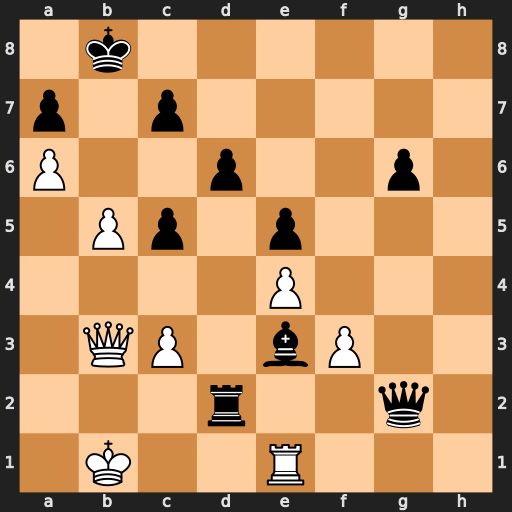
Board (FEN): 1k6/p1p5/P2p2p1/1Pp1p3/4P3/1QP1bP2/3r2q1/1K2R3
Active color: w
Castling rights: -
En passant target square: -
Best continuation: Qg8#